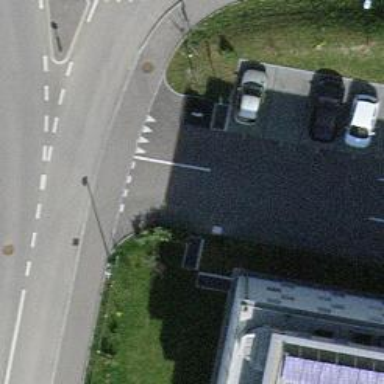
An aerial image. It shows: Parking aisle designated as service road.